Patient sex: F
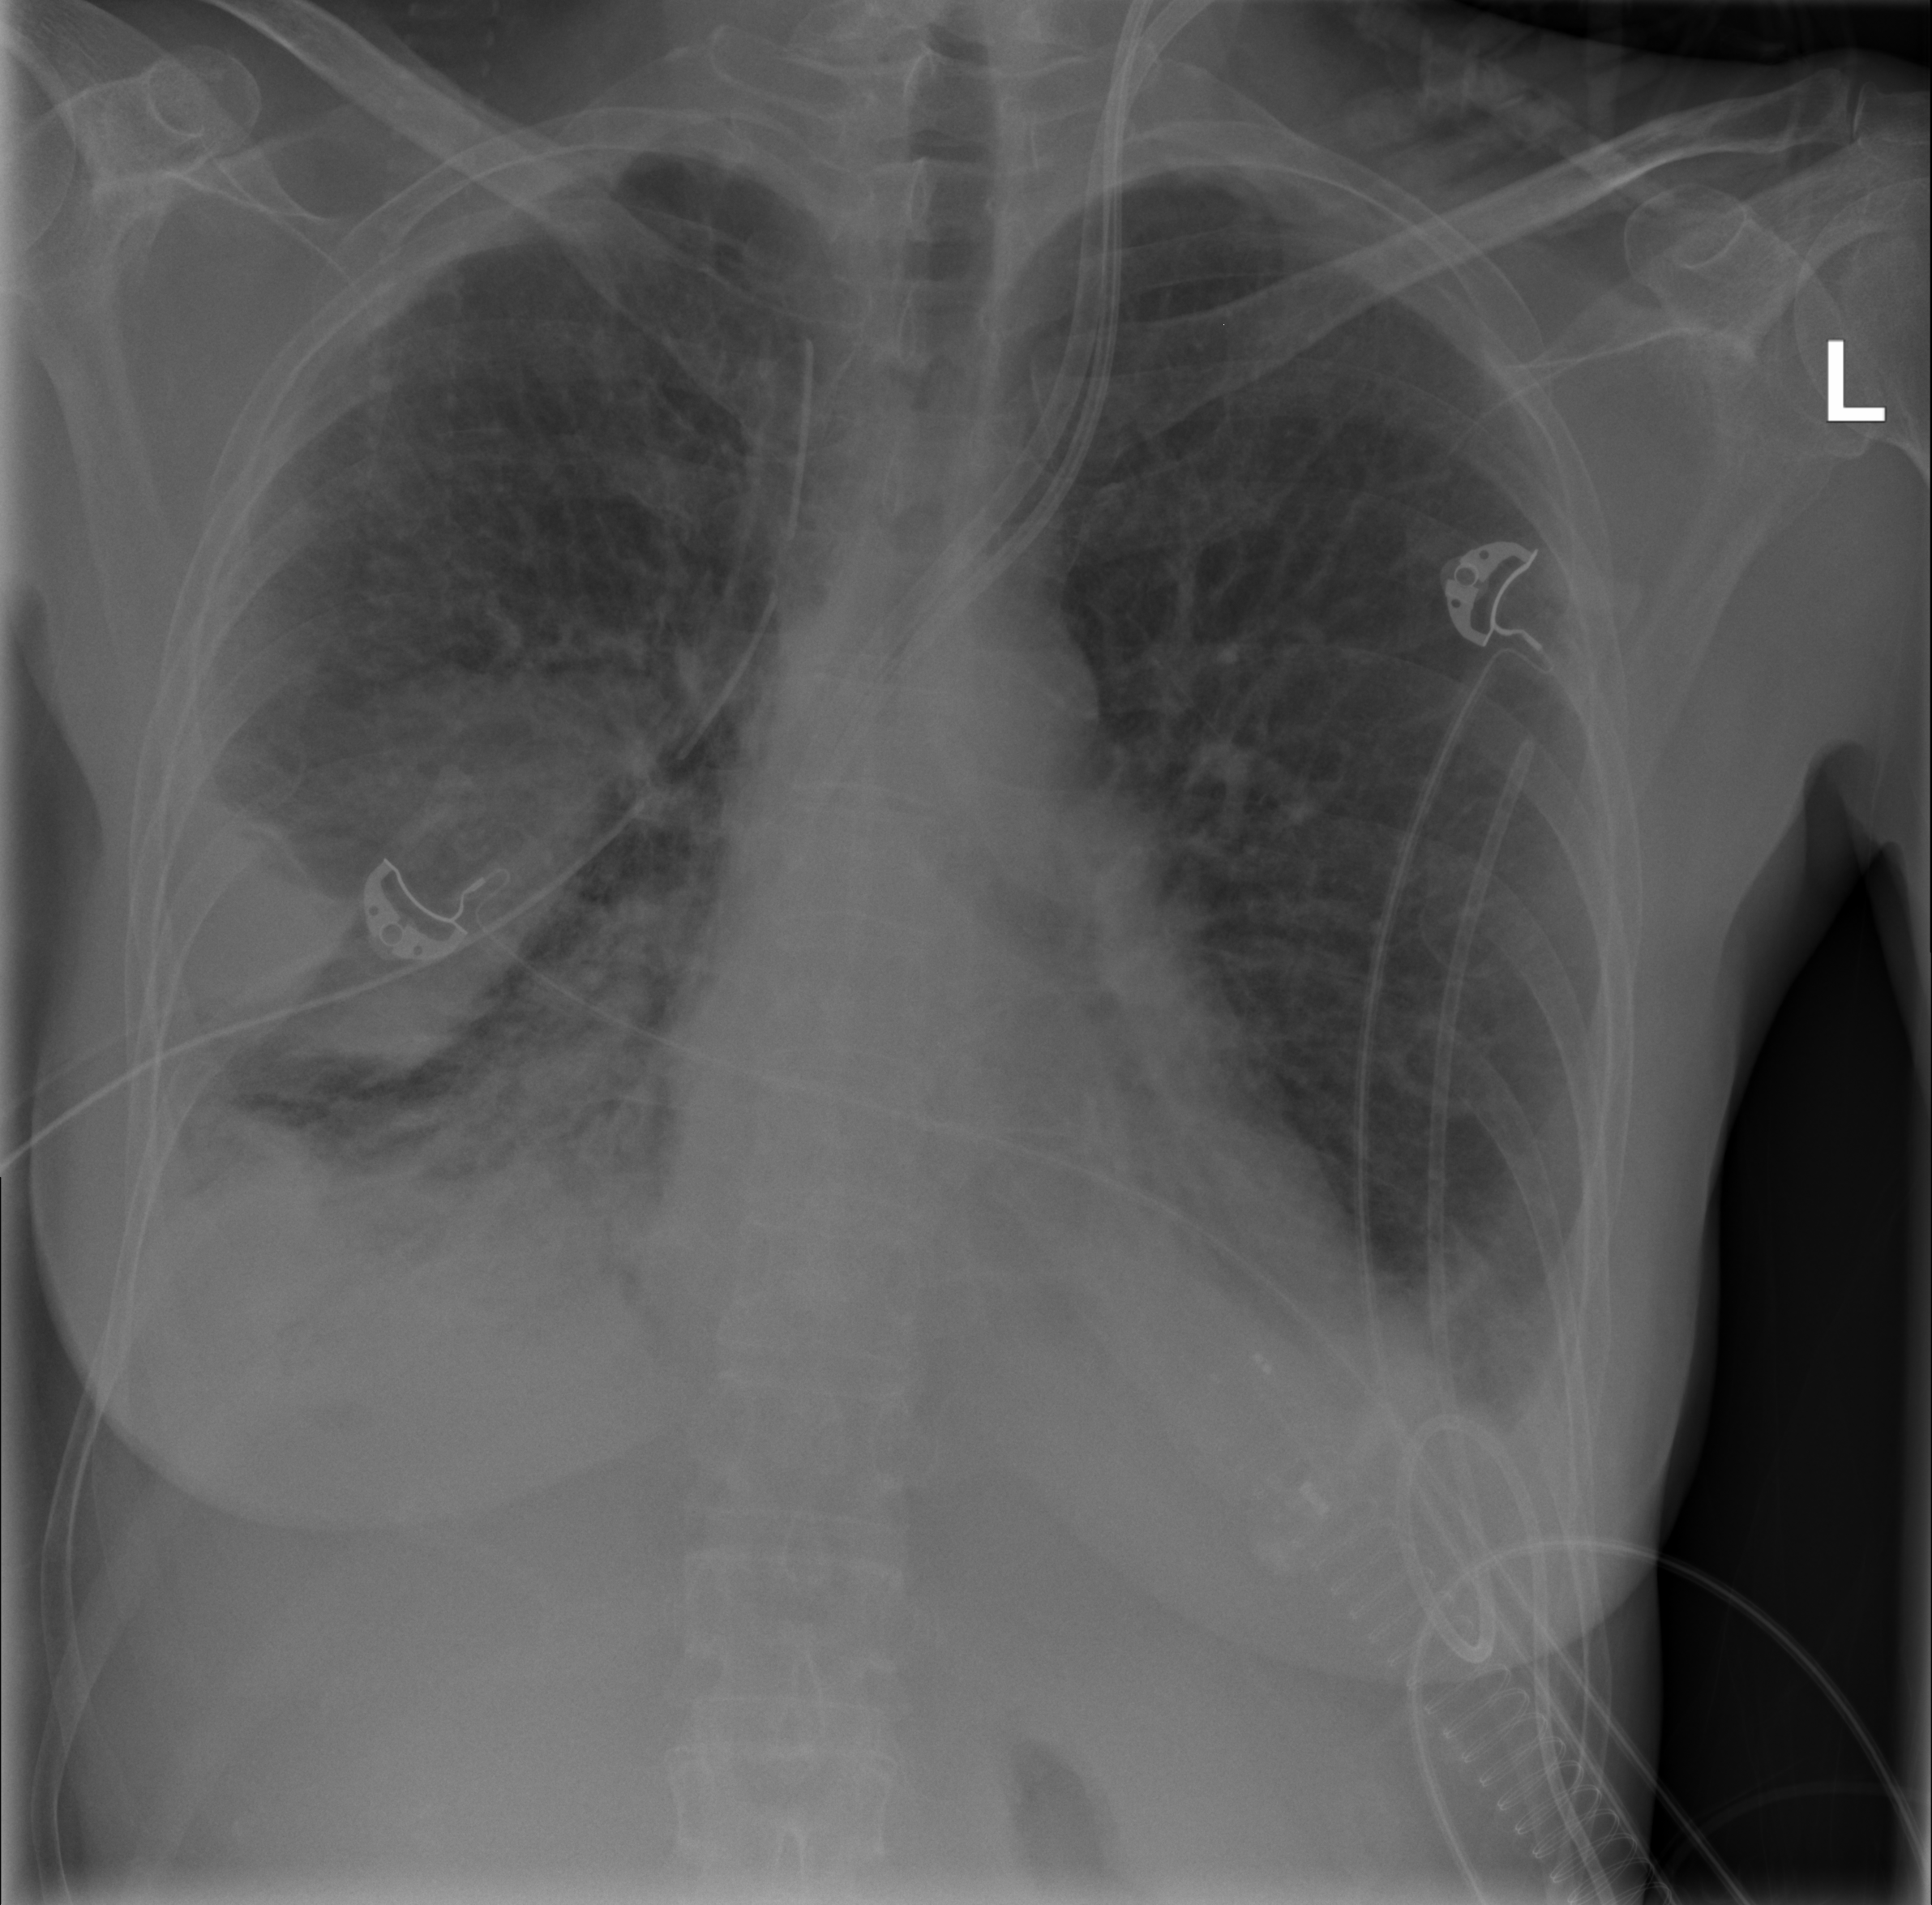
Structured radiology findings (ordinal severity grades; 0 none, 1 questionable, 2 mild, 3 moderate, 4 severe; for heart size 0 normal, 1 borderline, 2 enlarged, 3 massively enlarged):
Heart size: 2
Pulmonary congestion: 2
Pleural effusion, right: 3
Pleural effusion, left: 2
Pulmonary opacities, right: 3
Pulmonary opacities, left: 1
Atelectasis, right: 3
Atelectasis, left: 2